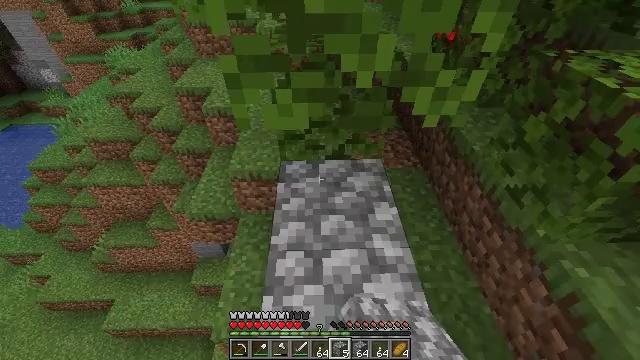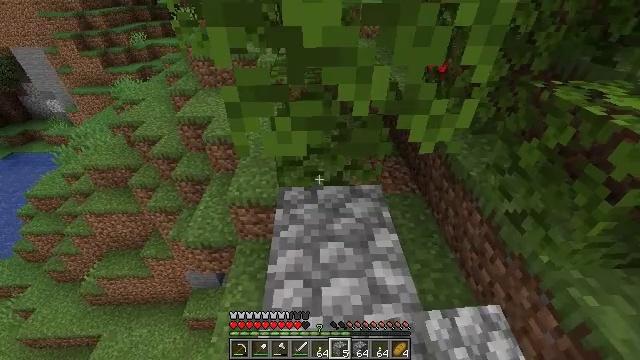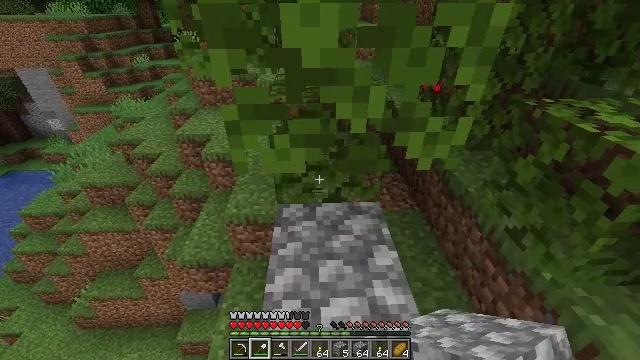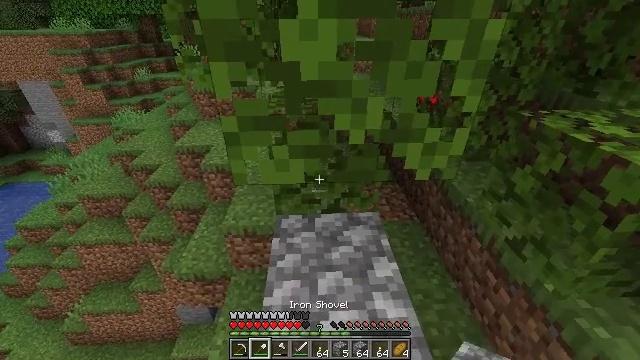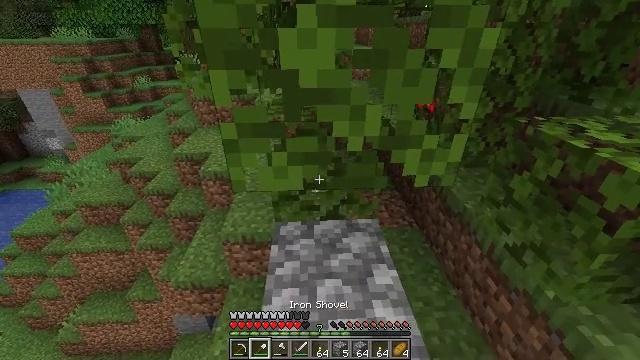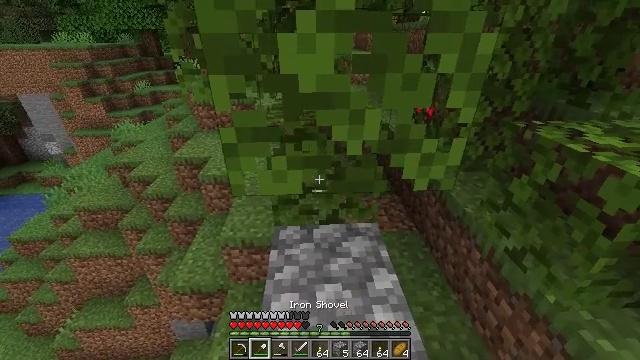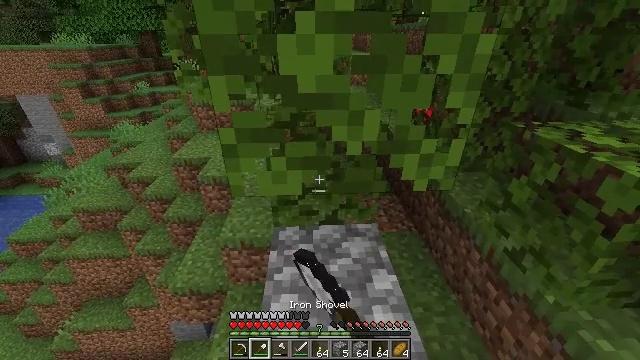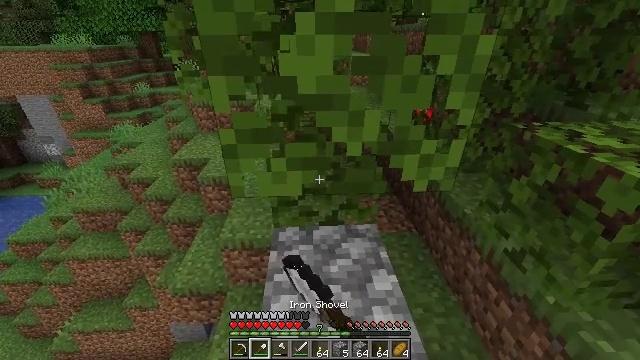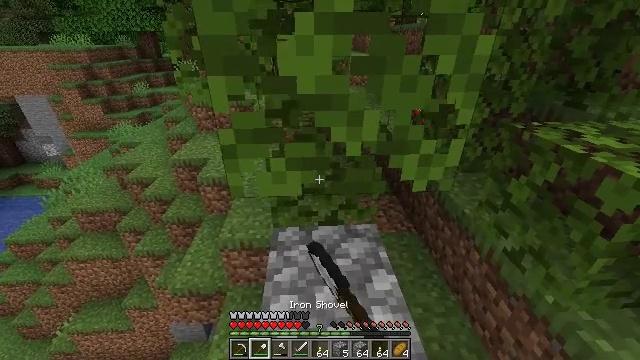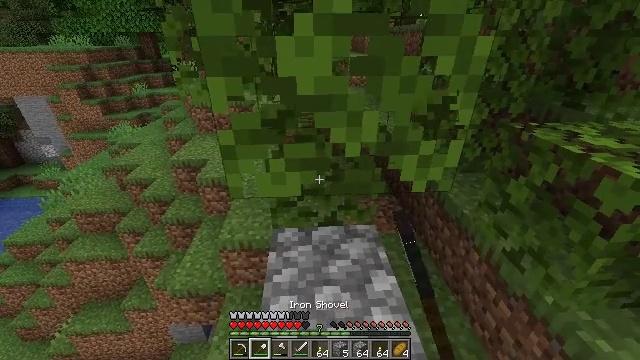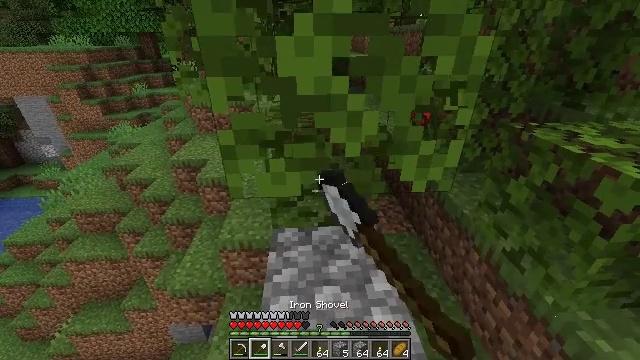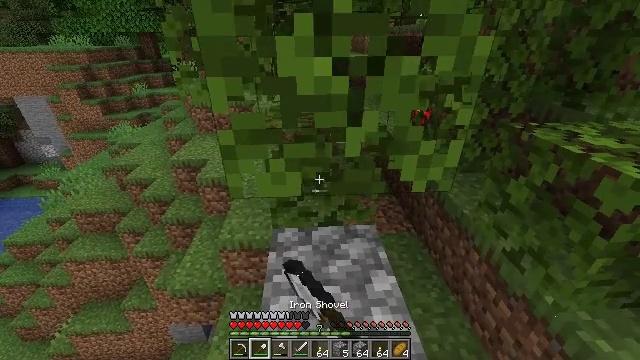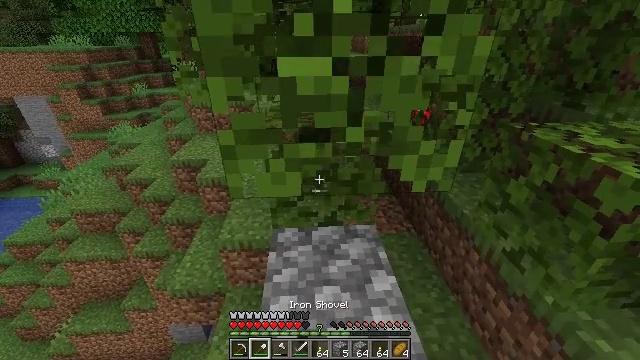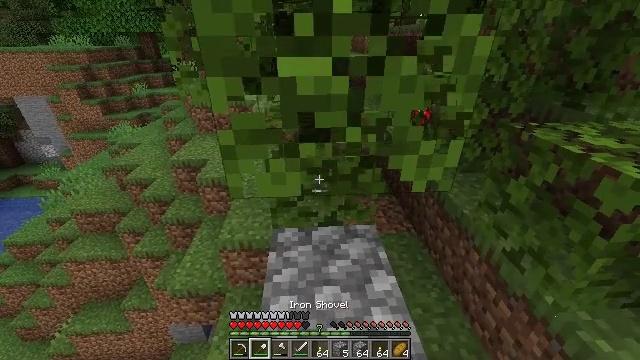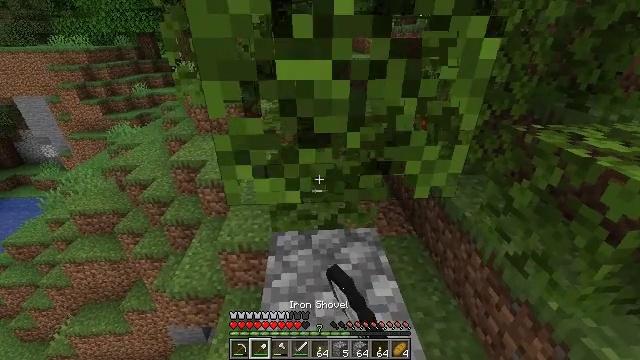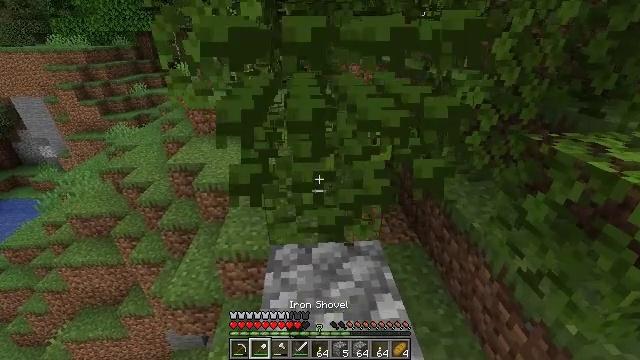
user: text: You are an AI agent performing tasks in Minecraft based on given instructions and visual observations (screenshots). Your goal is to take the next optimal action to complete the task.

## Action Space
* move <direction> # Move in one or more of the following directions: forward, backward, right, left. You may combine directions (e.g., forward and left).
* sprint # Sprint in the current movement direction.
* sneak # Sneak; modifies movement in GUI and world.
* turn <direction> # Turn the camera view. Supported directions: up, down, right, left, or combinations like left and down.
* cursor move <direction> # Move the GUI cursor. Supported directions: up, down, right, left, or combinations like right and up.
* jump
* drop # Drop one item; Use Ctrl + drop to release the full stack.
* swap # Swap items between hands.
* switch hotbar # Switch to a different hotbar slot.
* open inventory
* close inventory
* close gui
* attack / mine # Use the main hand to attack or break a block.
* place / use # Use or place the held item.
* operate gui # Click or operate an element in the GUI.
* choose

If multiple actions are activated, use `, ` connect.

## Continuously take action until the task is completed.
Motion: motion action
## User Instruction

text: Collect some oak leaves.
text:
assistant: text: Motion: turn up
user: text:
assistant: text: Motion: turn up, switch to hotbar 2
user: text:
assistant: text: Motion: turn up, switch to hotbar 2
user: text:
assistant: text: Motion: turn up, switch to hotbar 2
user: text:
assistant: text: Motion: attack / mine, switch to hotbar 2
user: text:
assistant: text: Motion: attack / mine
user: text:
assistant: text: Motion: attack / mine
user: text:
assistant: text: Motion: attack / mine
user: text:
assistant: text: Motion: attack / mine
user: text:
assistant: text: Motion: attack / mine
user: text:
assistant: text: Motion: attack / mine
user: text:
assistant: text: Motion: attack / mine
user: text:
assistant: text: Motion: attack / mine
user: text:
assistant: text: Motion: move forward, attack / mine
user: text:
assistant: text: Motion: move forward, attack / mine
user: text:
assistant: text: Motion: move forward, attack / mine
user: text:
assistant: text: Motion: attack / mine
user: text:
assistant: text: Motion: attack / mine
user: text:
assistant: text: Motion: attack / mine
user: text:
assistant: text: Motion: attack / mine
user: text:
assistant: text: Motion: attack / mine
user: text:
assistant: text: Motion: attack / mine
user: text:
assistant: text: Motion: attack / mine
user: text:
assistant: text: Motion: attack / mine
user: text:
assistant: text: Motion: attack / mine
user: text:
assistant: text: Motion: attack / mine
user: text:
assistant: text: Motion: attack / mine
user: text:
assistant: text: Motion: attack / mine
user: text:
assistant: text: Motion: attack / mine
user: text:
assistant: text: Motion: attack / mine